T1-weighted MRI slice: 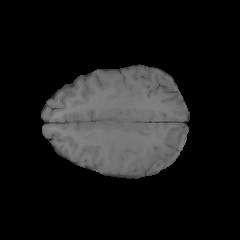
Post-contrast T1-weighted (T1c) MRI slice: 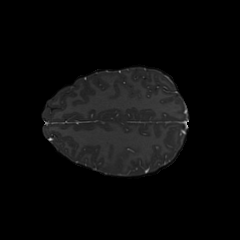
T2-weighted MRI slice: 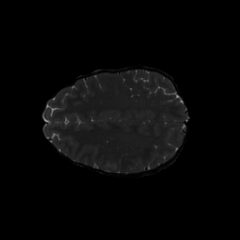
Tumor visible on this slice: no